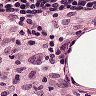
Metastatic tissue present: no